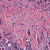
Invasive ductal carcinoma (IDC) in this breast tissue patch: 1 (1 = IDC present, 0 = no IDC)